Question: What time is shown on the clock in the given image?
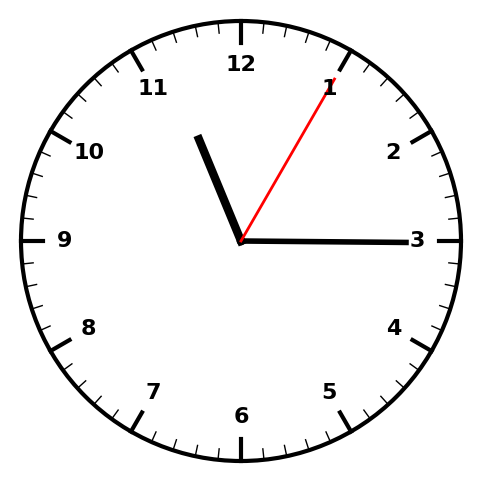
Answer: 11:15:05